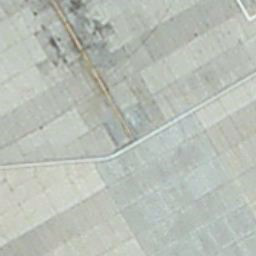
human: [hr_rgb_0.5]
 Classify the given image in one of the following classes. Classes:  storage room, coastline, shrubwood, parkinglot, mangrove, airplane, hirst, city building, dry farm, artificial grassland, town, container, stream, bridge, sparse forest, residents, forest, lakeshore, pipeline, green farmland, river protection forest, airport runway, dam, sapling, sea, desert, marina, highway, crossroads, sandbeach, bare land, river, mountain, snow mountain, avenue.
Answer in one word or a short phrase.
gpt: airport runway